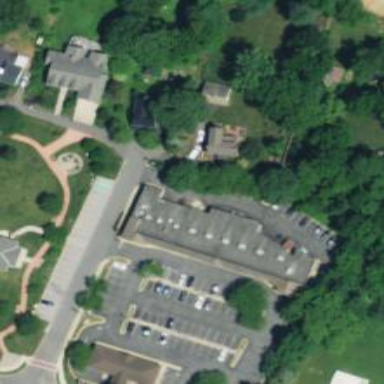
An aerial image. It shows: Veterinary facility.